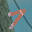
Label: 7